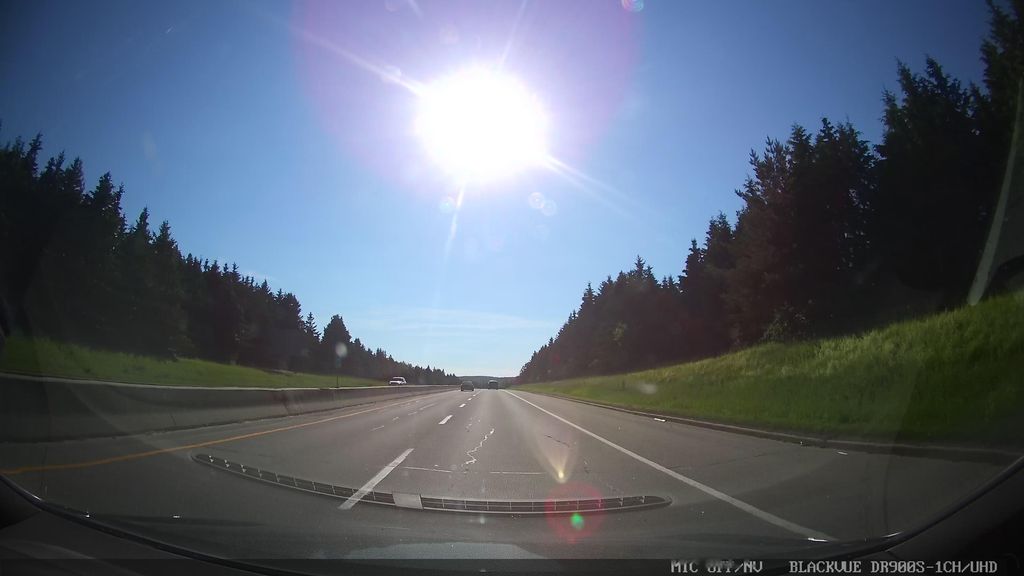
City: ottawa-gatineau